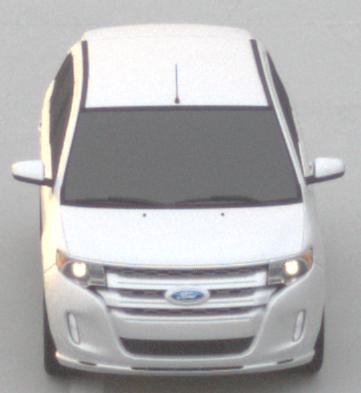
Make: Ford
Model: Edge
Detailed model: Gen. 1 Facelift
Model produced from: 2010
Model produced until: 2015
Doors: 5
Color: white
Road condition: dry road
Daytime: sunrise or sunset
Contrast: low contrast